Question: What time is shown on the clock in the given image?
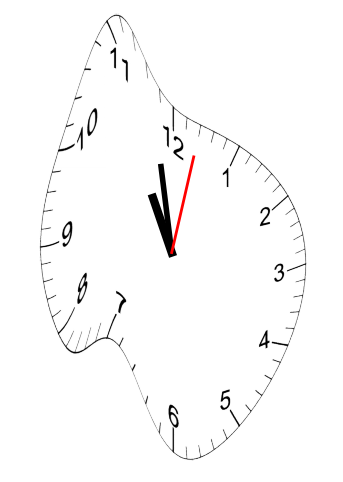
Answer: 10:58:02